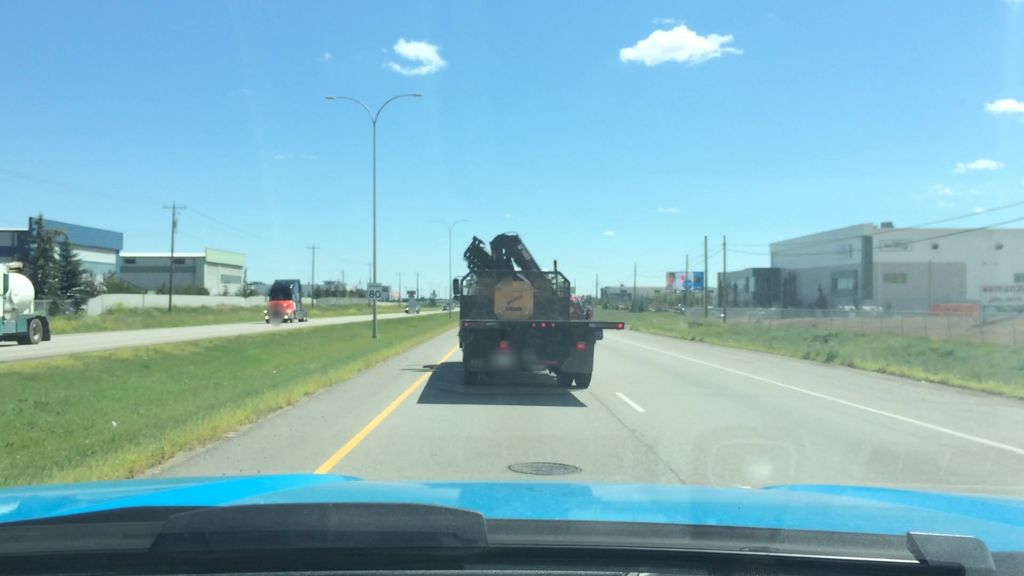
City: calgary